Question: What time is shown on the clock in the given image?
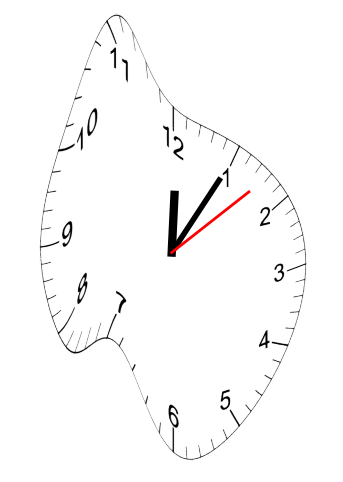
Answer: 12:05:08